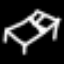
Label: bed